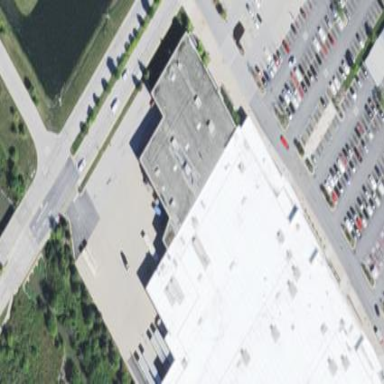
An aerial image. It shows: Retail building.